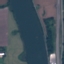
Label: River